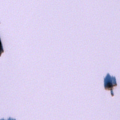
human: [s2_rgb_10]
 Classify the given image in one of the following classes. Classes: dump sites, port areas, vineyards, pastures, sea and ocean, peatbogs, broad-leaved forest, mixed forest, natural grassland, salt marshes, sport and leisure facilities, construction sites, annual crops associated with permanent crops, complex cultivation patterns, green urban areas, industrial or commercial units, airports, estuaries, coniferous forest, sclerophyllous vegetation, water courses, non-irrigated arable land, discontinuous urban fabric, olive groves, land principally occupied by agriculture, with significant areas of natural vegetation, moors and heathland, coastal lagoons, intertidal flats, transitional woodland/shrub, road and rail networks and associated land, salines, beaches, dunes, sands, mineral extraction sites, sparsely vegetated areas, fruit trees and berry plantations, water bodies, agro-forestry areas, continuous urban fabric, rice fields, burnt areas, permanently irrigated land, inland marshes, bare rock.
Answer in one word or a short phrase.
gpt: water bodies